Question: I'm trying implement a custom login page to use in my JSF 2.0 application. I'm using spring security 3.0.5 and after user logins, the page isn't redirect correctly. Instead of going to the page requested (localhost:8080/erp-web), it is going to this:
> <URL>
This is my jsf page:
'''
<h:form prependId="false">
<h:panelGroup layout="block" class="hrgi-dialog-content hrgi-div-form clearfix">
<p:focus/>
<h:outputLabel for="j_username"/>
<p:inputText id="j_username" value="#{loginBean.usuario}" required="true"/>
<h:outputLabel for="j_password"/>
<h:inputSecret id="j_password" value="#{loginBean.senha}" required="true"/>
<h:commandButton id="submit" type="submit" value="OK" action="#{loginBean.submit}"/>
</h:panelGroup>
</h:form>
'''
This is the bean used:
'''
public class LoginBean {
private String usuario;
private String senha;
public String submit() throws IOException, ServletException {
ExternalContext context = FacesContext.getCurrentInstance().getExternalContext();
RequestDispatcher dispatcher = ((ServletRequest) context.getRequest()).getRequestDispatcher("/j_spring_security_check");
dispatcher.forward((ServletRequest) context.getRequest(), (ServletResponse) context.getResponse());
FacesContext.getCurrentInstance().responseComplete();
return null;
}
/*getters and setters here*/
}
'''
Finally this is my spring security config file:
'''
<http auto-config="true">
<intercept-url pattern="/login.xhtml*" access="IS_AUTHENTICATED_ANONYMOUSLY"/>
<intercept-url pattern="/**" access="ROLE_CADASTRADOR,ROLE_ADMINISTRADOR,ROLE_VENDEDOR,ROLE_BANCO"/>
<form-login login-page="/login.xhtml"/>
<session-management>
<concurrency-control max-sessions="1" error-if-maximum-exceeded="true"/>
</session-management>
</http>
<authentication-manager alias="authenticationManager">
<authentication-provider ref="daoAuthenticationProvider"/>
</authentication-manager>
<bean:bean id="daoAuthenticationProvider"
class="org.springframework.security.authentication.dao.DaoAuthenticationProvider"
scope="singleton">
<bean:property name="userDetailsService" ref="detalhadorDeUsuarios"/>
<bean:property name="passwordEncoder" ref="passwordEncoder"/>
</bean:bean>
<bean:bean id="detalhadorDeUsuarios" class="com.hrgi.web.seguranca.DetalhadorDeUsuarios"
scope="singleton">
<bean:property name="recuperador" ref="funcionarioDao"/>
</bean:bean>
<bean:bean id="passwordEncoder" class="org.springframework.security.authentication.encoding.ShaPasswordEncoder"
scope="singleton">
<bean:constructor-arg name="strength" value="256"/>
</bean:bean>
<bean:bean id="loginBean" class="com.hrgi.web.seguranca.LoginBean" scope="request"/>
<bean:bean id="loggerListener"
class="org.springframework.security.authentication.event.LoggerListener" />
'''
Here is what I receive as response:

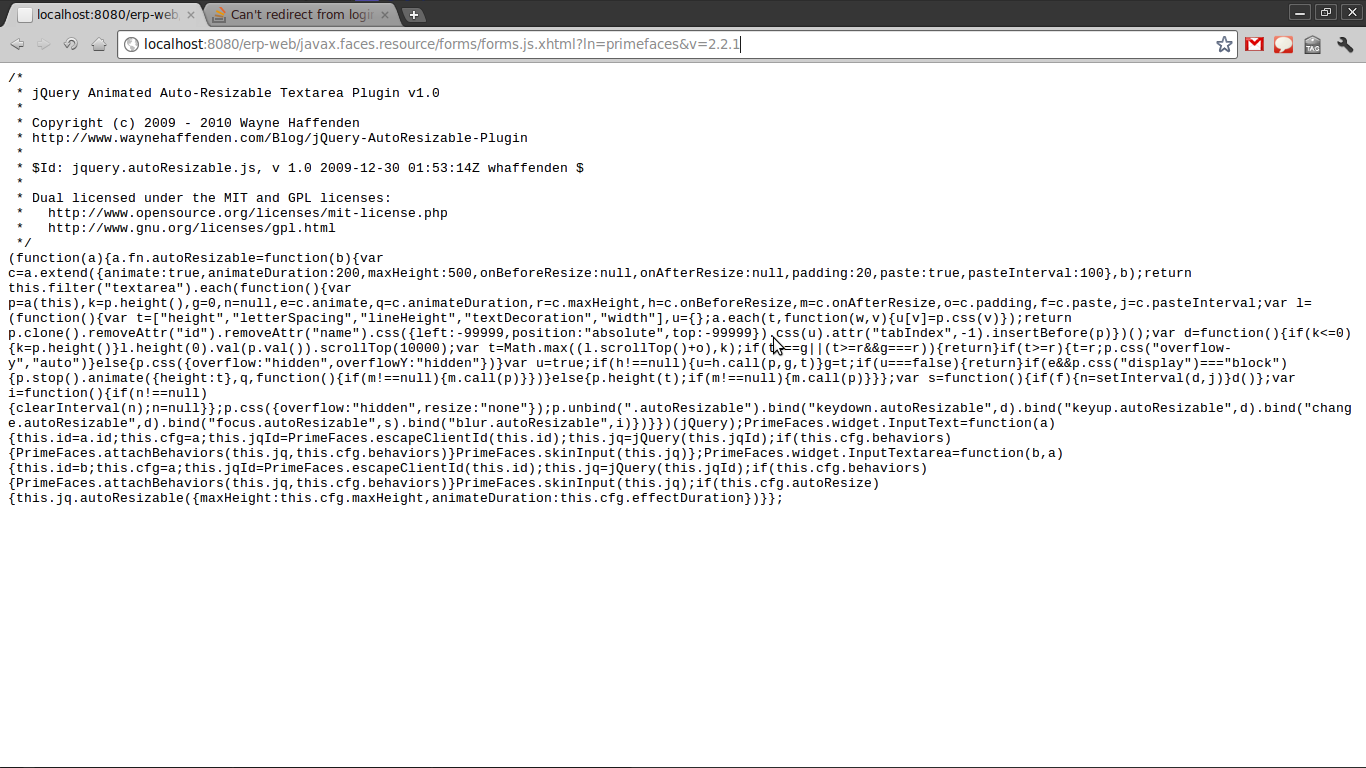
Answer: You should add js/css resource to unrestricted, something like
'''
<intercept-url pattern="/**/*.css*" access="IS_AUTHENTICATED_ANONYMOUSLY"/>
<intercept-url pattern="/**/*.js*" access="IS_AUTHENTICATED_ANONYMOUSLY"/>
'''
The problem is spring security intercepts your request for js file required by login page and enforces authentication. When it's done it redirects to the most recent restricted URL, javascript in your case.